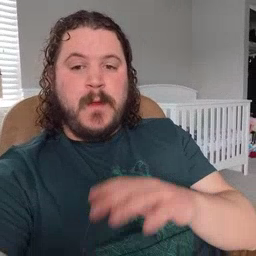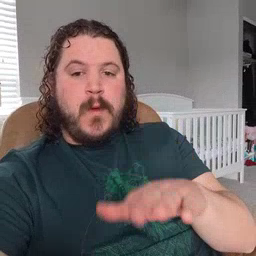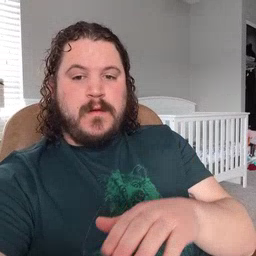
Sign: on